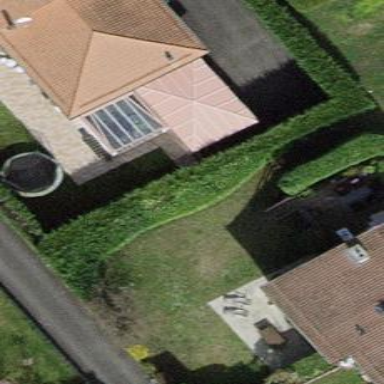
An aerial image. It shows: Garden enclosed by fence.